Question: I've got an app which uses app-wide slugs (uses <URL>, and have routed to these slugs by using this code:
'''
#Slugs
begin
Slug.all.each do |s|
begin
get "#{s.slug}" => "#{s.sluggable_type.downcase.pluralize}#show", :id => s.slug
rescue
end
end
rescue
end
'''
I currently update the routes when I update the slugs model with this code:
'''
after_save :update_routes
def update_routes
Rails.application.reload_routes!
end
'''
This works perfectly in dev:

The problem I'm getting is that if I update or create a new slug, Heroku doesn't update to accommodate it. It works in development, and (confusingly), it works if I do "heroku run rake routes" on Heroku. But the app just shows a 404 if I try to browse to the new URL. If I redeploy the app, all the routes work, which leads me to believe it's something to do with updating the routes app-wide
<URL> said it's something to do with running multiple processes on Heroku, but I've yet to find this.
Any ideas? Many thanks in advance
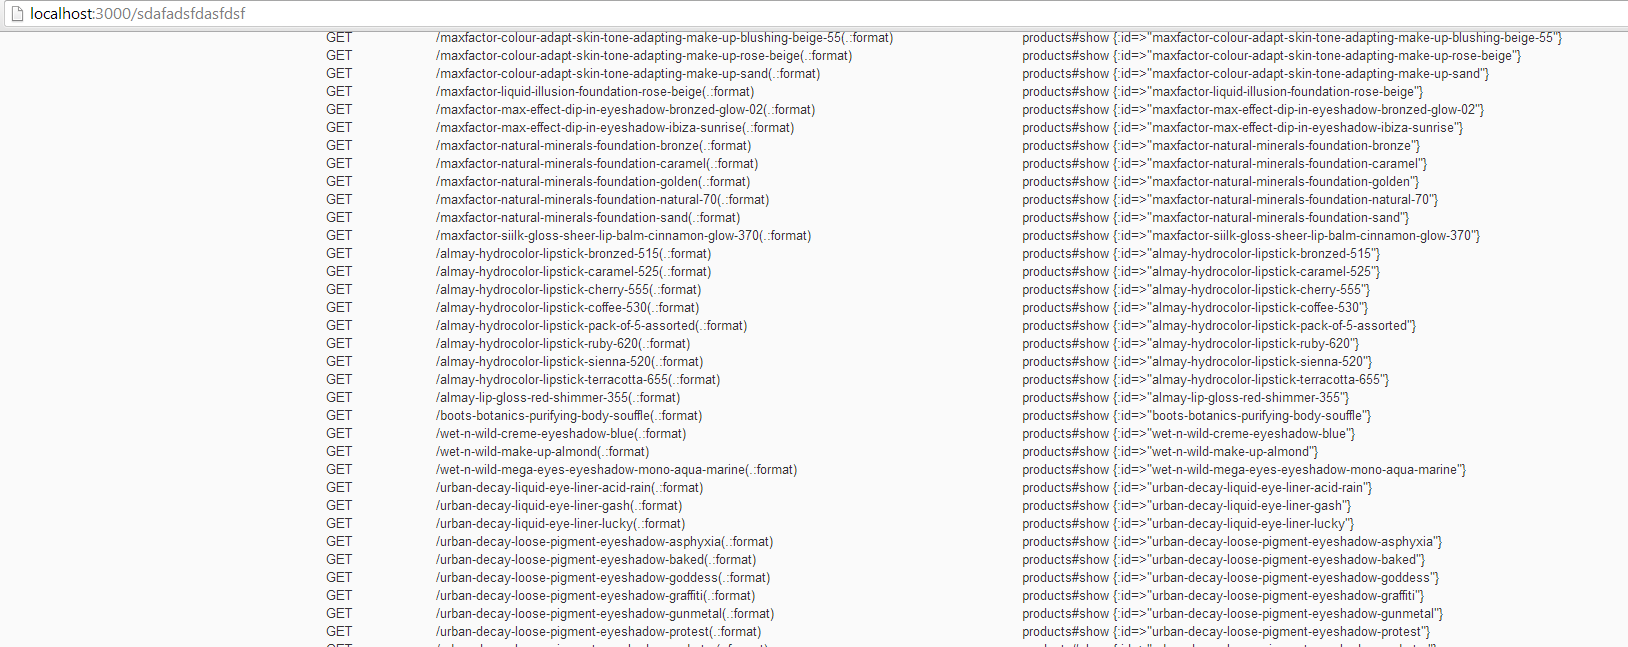
Answer: Fixed it!
There is something called an "<URL> which explained what I wanted to do, but it was slightly outdated. I've included by code for rails 4.0 below:
If you're using Rails 4, use the <URL>
:
'''
#config/application.rb (can be placed into dev or prod files if required)
config.active_record.observers = :slug_observer
'''
into your models folder:
'''
#app/models/slug_observer.rb
class SlugObserver < ActiveRecord::Observer
def after_save(slug)
Rails.application.reload_routes!
slug.logger.info("Routes Reloaded")
end
def after_destroy(slug)
Rails.application.reload_routes!
slug.logger.info("Routes Reloaded")
end
end
'''
The way this works is to call these bolt-on functions once the original has been run. This allowed my app to operate the function indepenent of the model in question, thus updating the routes correctly.